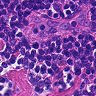
Metastatic tissue present: no